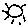
Label: sun